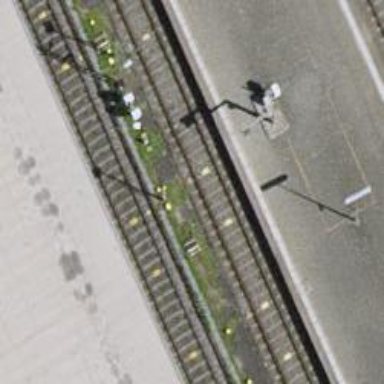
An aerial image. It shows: Public transport stop position along the railway.